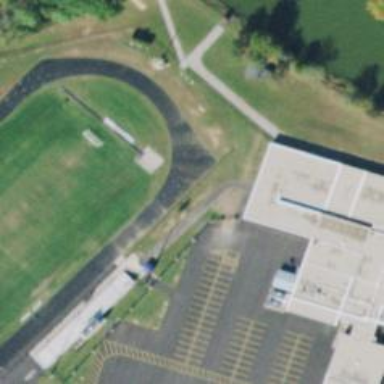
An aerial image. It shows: Athletics track located in leisure land area.